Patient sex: M
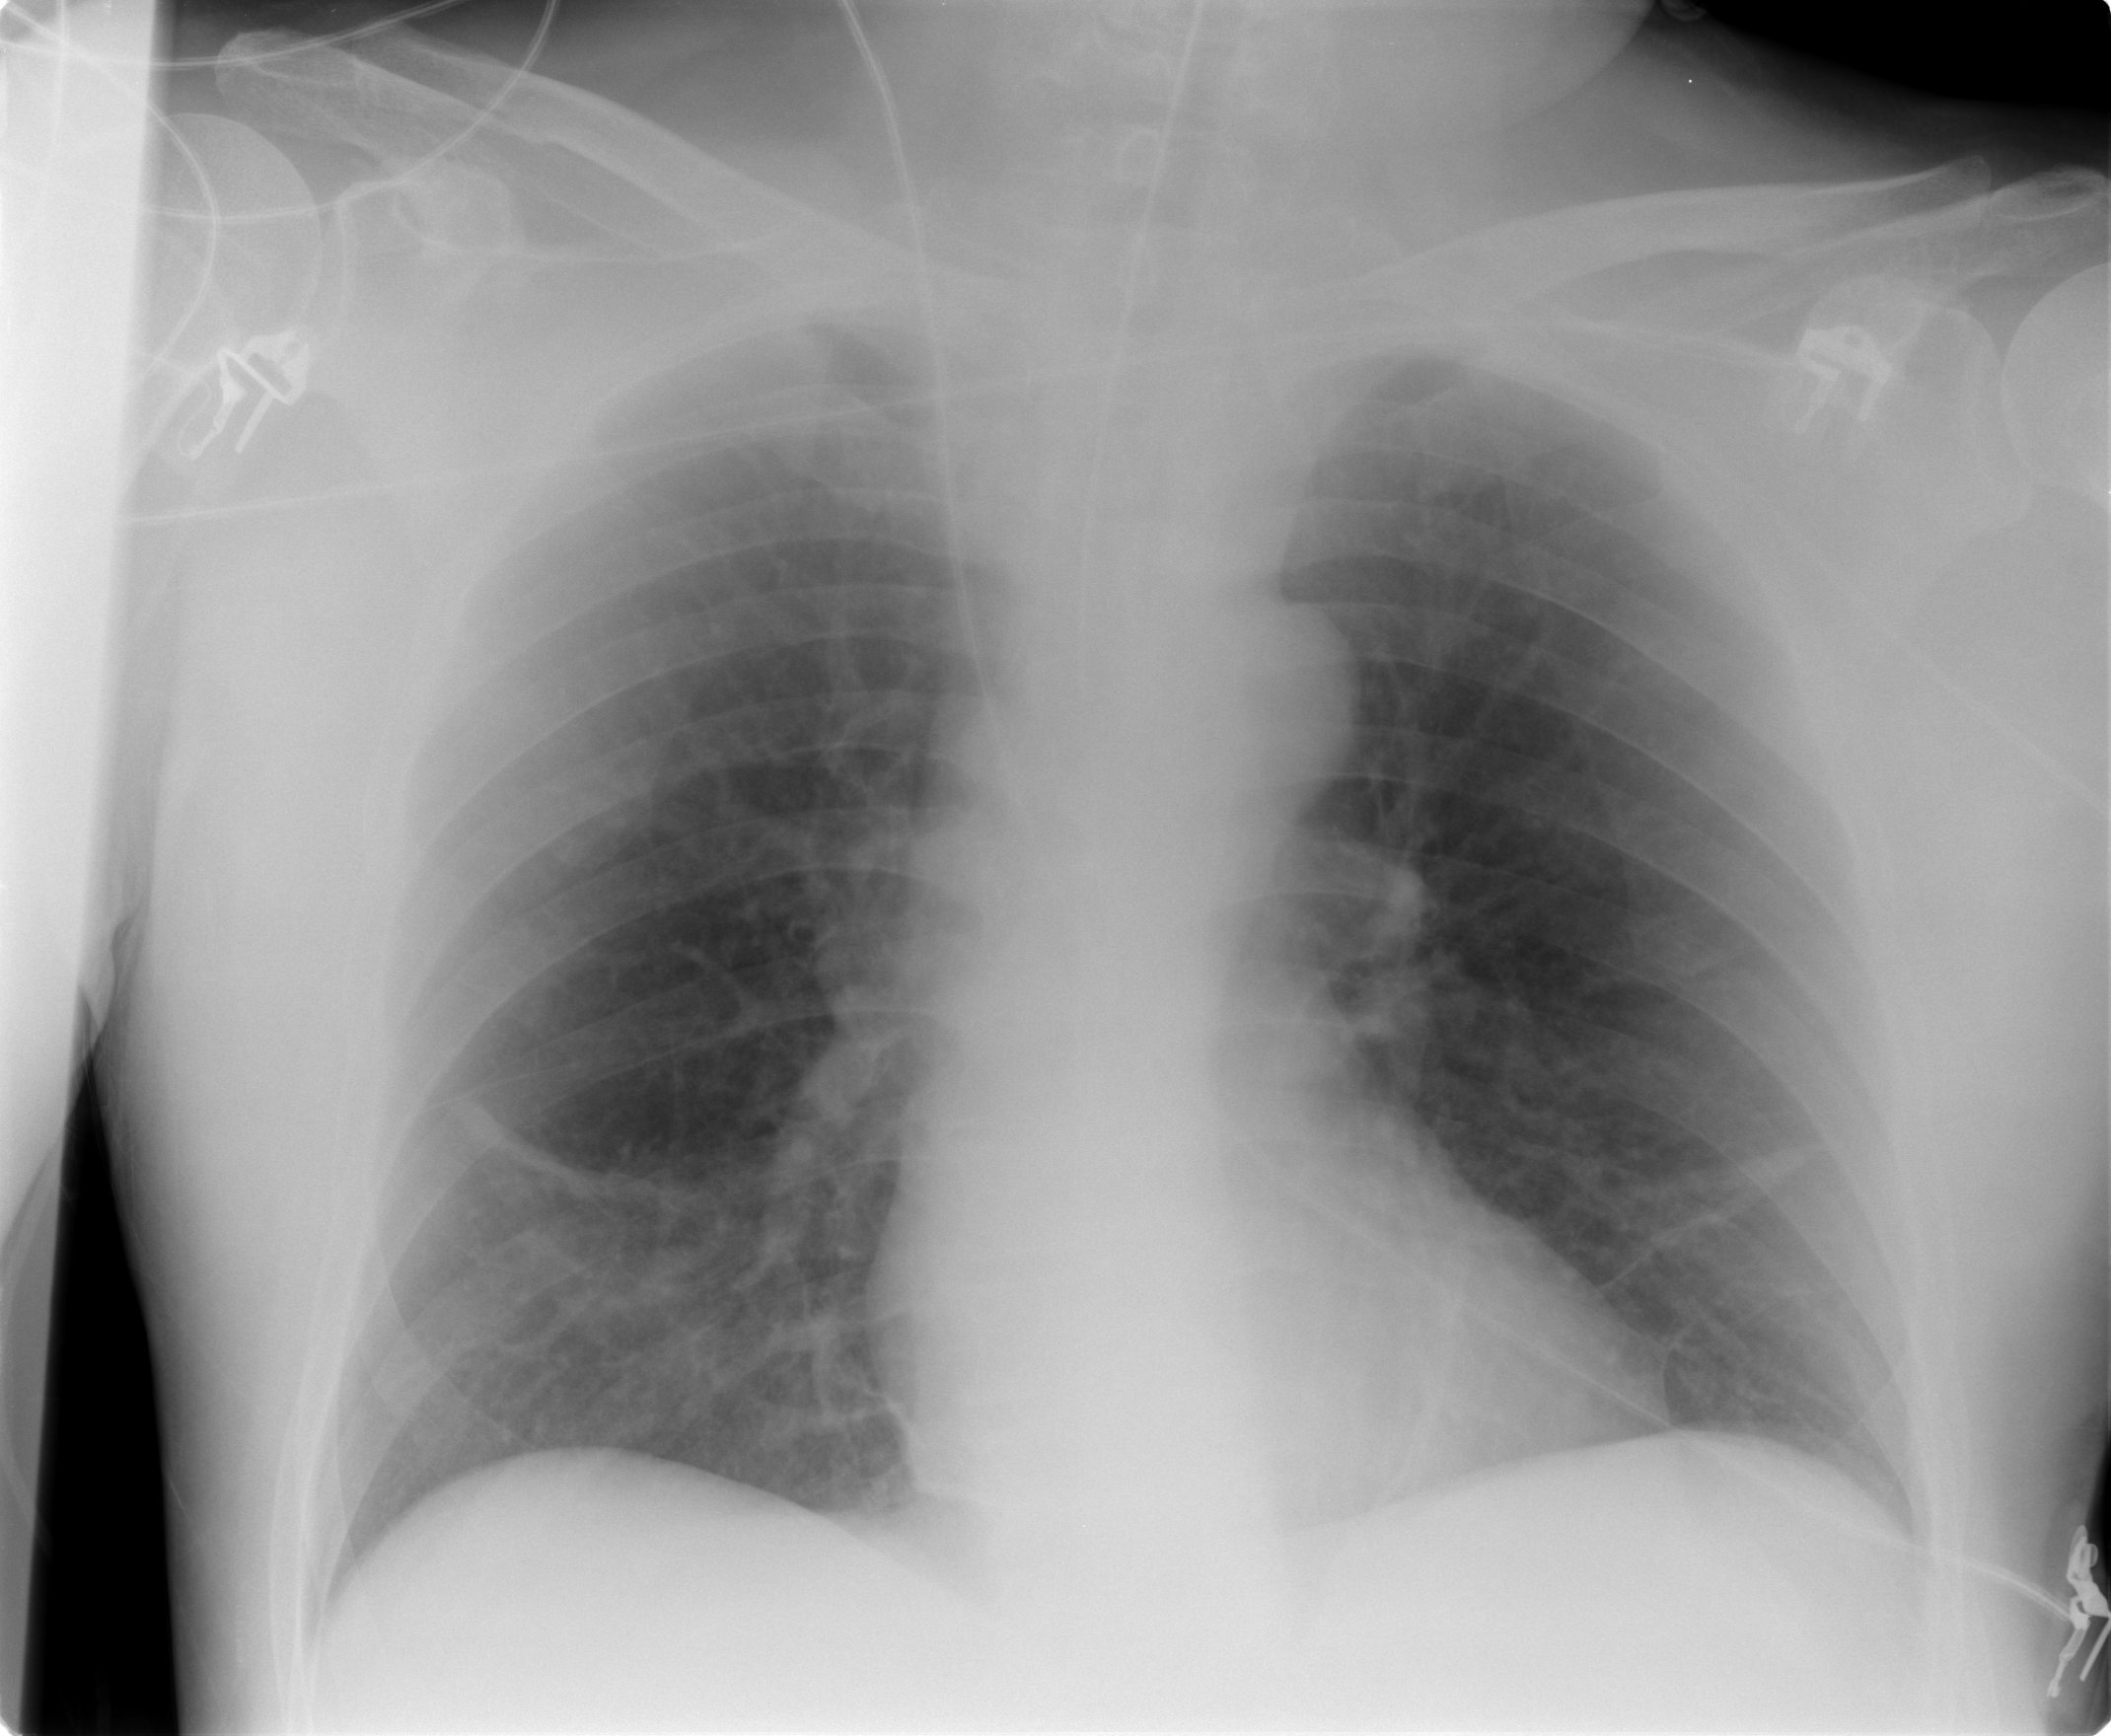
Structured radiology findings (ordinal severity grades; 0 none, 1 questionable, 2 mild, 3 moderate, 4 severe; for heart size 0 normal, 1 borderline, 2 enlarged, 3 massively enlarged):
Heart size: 1
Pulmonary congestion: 2
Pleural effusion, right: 0
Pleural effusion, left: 0
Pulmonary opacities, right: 0
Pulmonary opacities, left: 0
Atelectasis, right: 2
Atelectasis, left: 2